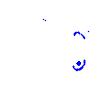
Particle: proton